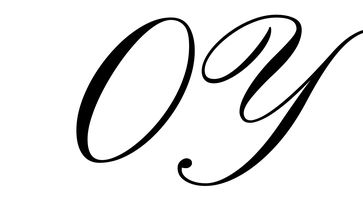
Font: PinyonScript-Regular